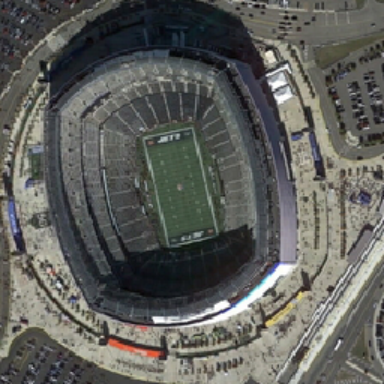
Many cars parked at the stadium .